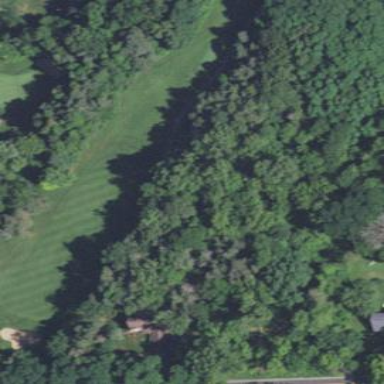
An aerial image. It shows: Grass area designated as golf tee.